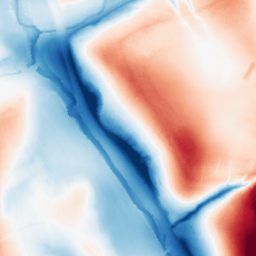
Category: classical
Decomposition family: gaussian_anisotropic
Decomposition parameters: sigma_x: 50
sigma_y: 5
Upsampling method: cubic_catmull_rom
Upsampling parameters: scale: 8
Upsampling scale: 8